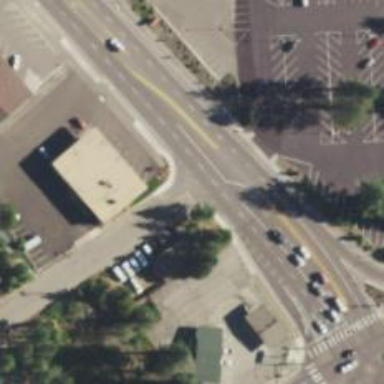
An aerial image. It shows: Marked crossing with pedestrian island.